Field crop: maize
Growth stage: 2
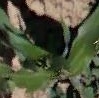
Species: maize